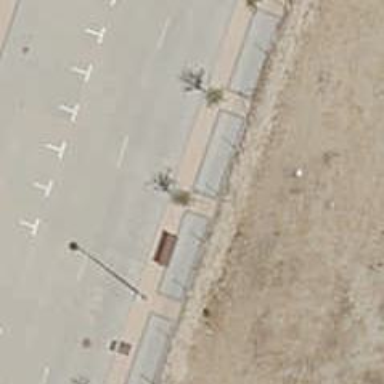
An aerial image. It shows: Bench.